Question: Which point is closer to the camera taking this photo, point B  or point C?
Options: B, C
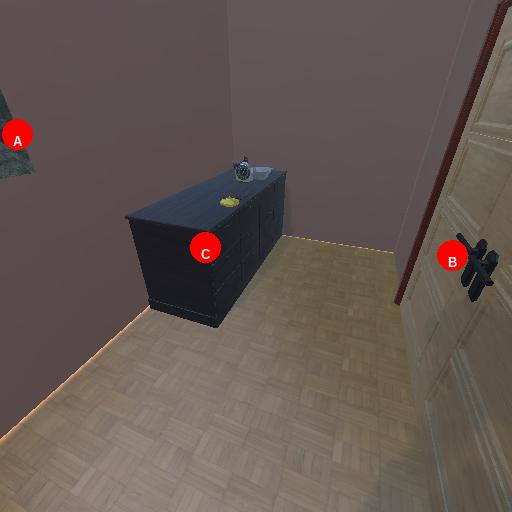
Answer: B